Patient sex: M
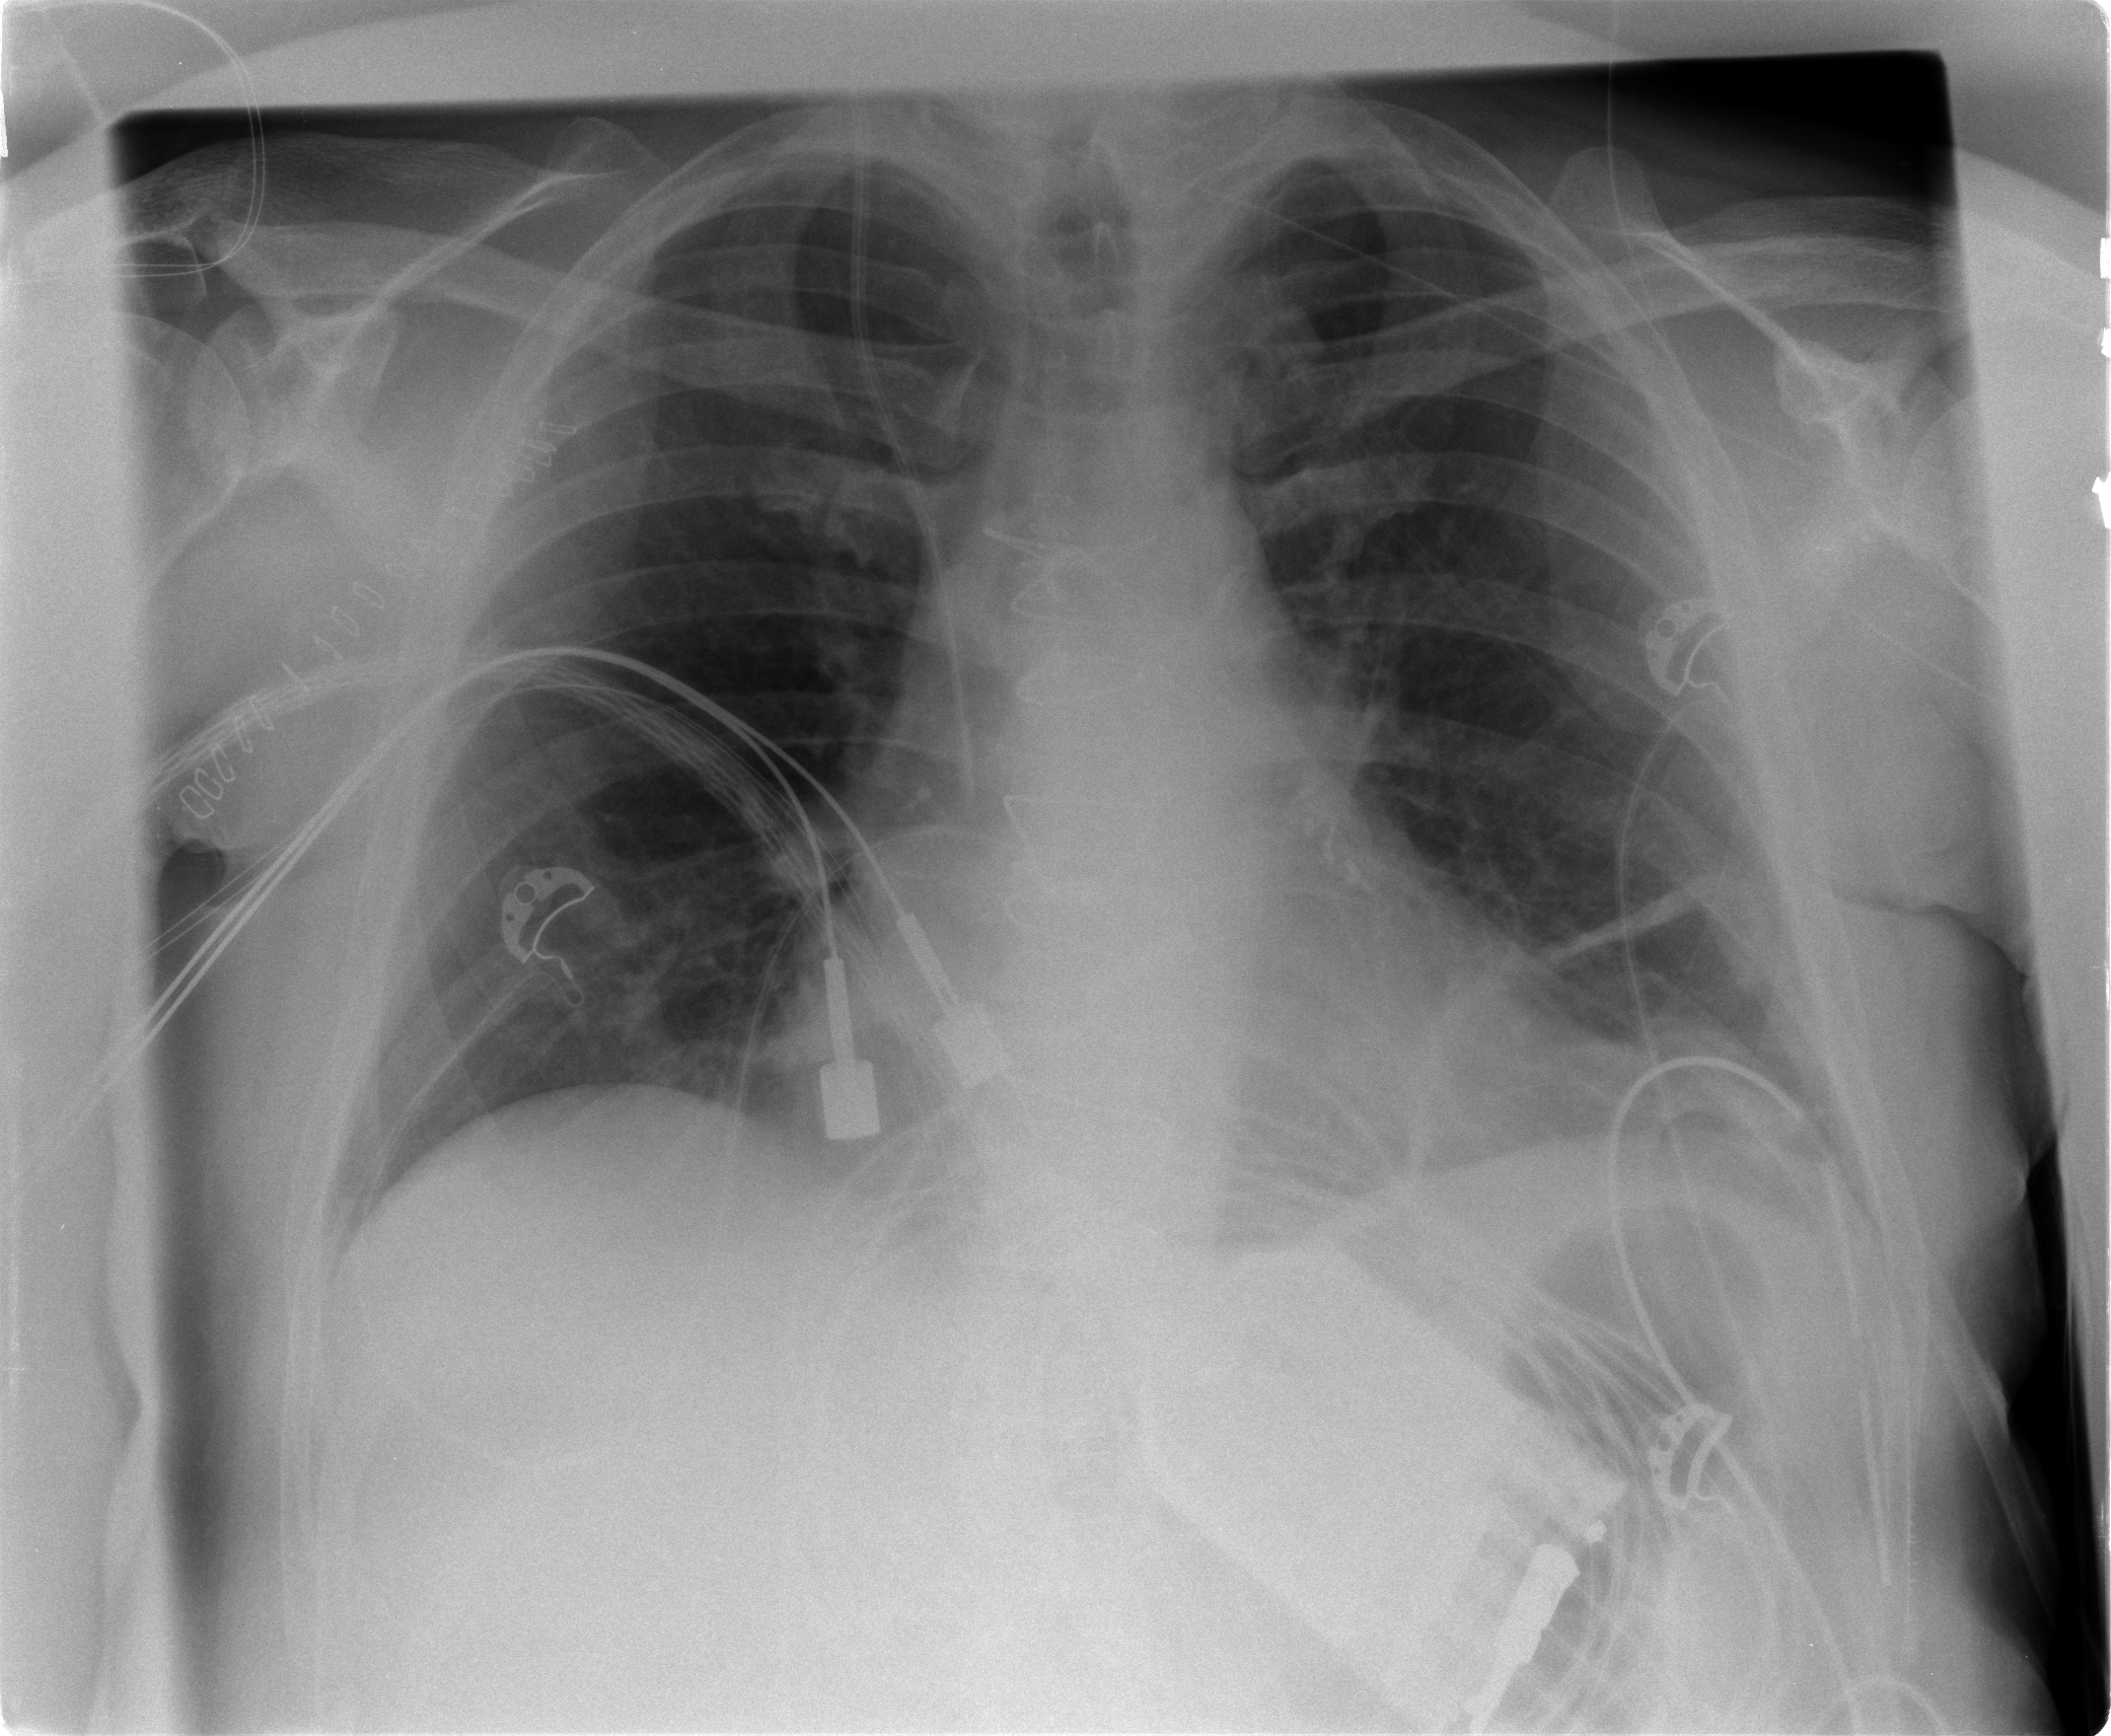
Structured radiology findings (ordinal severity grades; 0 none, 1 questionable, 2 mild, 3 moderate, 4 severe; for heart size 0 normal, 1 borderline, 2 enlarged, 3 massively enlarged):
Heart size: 0
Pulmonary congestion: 1
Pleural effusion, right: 0
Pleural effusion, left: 0
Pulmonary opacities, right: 0
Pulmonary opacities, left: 0
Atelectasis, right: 1
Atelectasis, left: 2